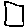
Label: square